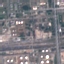
Land use / land cover: Industrial